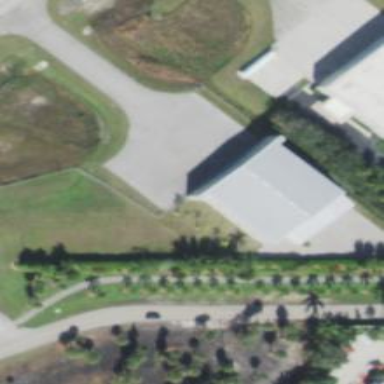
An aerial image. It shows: Hangar.